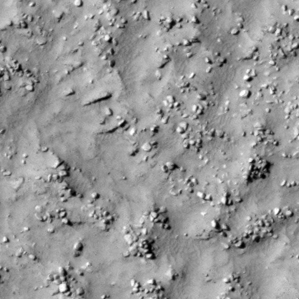
Label: non_frost